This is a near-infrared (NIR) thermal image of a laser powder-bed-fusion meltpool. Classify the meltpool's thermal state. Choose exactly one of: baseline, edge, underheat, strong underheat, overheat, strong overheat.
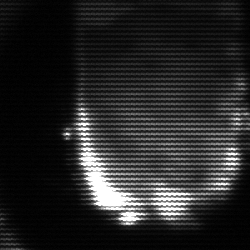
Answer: baseline